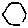
Label: hexagon